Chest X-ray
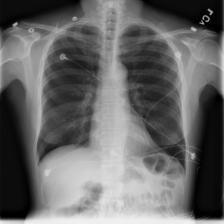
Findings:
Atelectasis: negative
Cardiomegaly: negative
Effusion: negative
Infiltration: positive
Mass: negative
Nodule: negative
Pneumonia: negative
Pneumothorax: negative
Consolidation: negative
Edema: negative
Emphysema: negative
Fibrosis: negative
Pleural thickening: negative
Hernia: negative